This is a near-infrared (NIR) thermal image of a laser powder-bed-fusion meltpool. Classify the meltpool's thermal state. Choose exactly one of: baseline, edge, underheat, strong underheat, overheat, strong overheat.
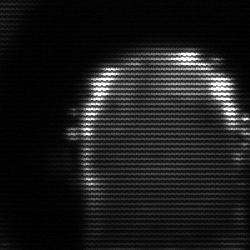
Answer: baseline